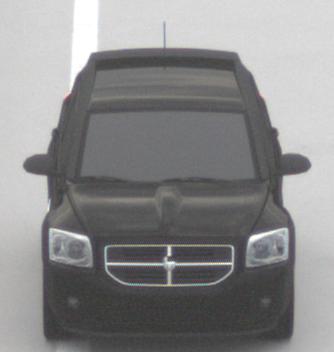
Make: Dodge
Model: Caliber 1.8
Detailed model: Caliber
Model produced from: 2006/06
Model produced until: 2009/03
Doors: 5
Color: black
Road condition: dry road
Daytime: midday
Contrast: low contrast